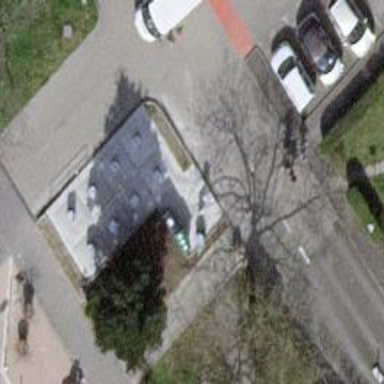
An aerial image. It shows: Recycling container for recycling.